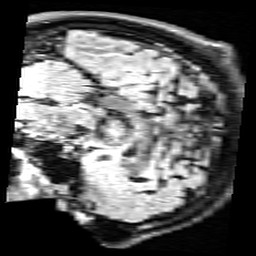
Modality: FLAIR
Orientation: sagittal
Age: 25
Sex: male
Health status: healthy
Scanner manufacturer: siemens
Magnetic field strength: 3 T
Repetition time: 9 s
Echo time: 0.088 s